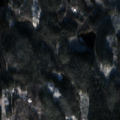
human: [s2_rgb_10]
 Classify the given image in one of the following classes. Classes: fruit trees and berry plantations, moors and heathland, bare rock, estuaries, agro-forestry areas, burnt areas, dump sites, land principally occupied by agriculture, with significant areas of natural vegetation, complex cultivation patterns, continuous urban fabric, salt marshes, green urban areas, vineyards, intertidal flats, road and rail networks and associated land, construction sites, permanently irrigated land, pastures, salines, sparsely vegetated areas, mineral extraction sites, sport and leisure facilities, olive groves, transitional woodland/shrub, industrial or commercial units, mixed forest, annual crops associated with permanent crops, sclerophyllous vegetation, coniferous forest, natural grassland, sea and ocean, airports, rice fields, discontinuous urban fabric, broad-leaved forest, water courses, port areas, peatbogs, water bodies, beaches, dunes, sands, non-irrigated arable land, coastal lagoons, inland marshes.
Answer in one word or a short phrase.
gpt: coniferous forest, mixed forest, water bodies